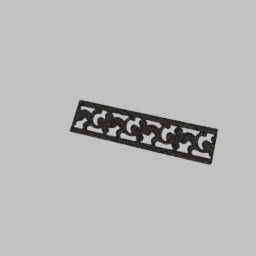
Label: decoration